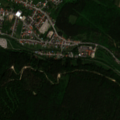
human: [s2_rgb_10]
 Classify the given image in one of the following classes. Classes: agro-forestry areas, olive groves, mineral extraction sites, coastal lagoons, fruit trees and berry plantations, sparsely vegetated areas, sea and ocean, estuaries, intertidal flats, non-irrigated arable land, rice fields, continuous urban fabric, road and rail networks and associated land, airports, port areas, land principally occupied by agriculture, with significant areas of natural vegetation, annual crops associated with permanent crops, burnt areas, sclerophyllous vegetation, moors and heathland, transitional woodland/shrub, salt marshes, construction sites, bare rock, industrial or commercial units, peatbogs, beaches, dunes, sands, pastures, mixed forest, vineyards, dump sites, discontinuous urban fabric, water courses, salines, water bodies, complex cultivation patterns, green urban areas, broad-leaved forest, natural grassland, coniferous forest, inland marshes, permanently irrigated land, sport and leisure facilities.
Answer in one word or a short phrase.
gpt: discontinuous urban fabric, non-irrigated arable land, broad-leaved forest, coniferous forest, mixed forest